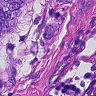
Metastatic tissue present: yes